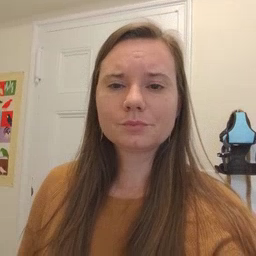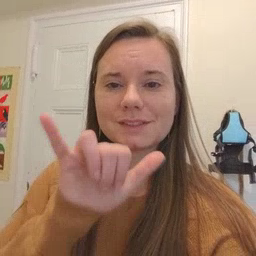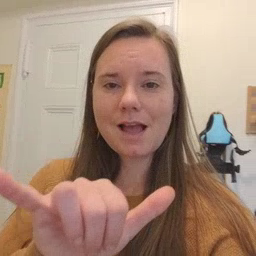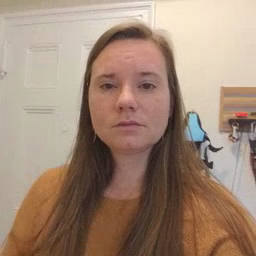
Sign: stay